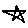
Label: star